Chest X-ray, AP view. Patient: 49 years old, sex M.
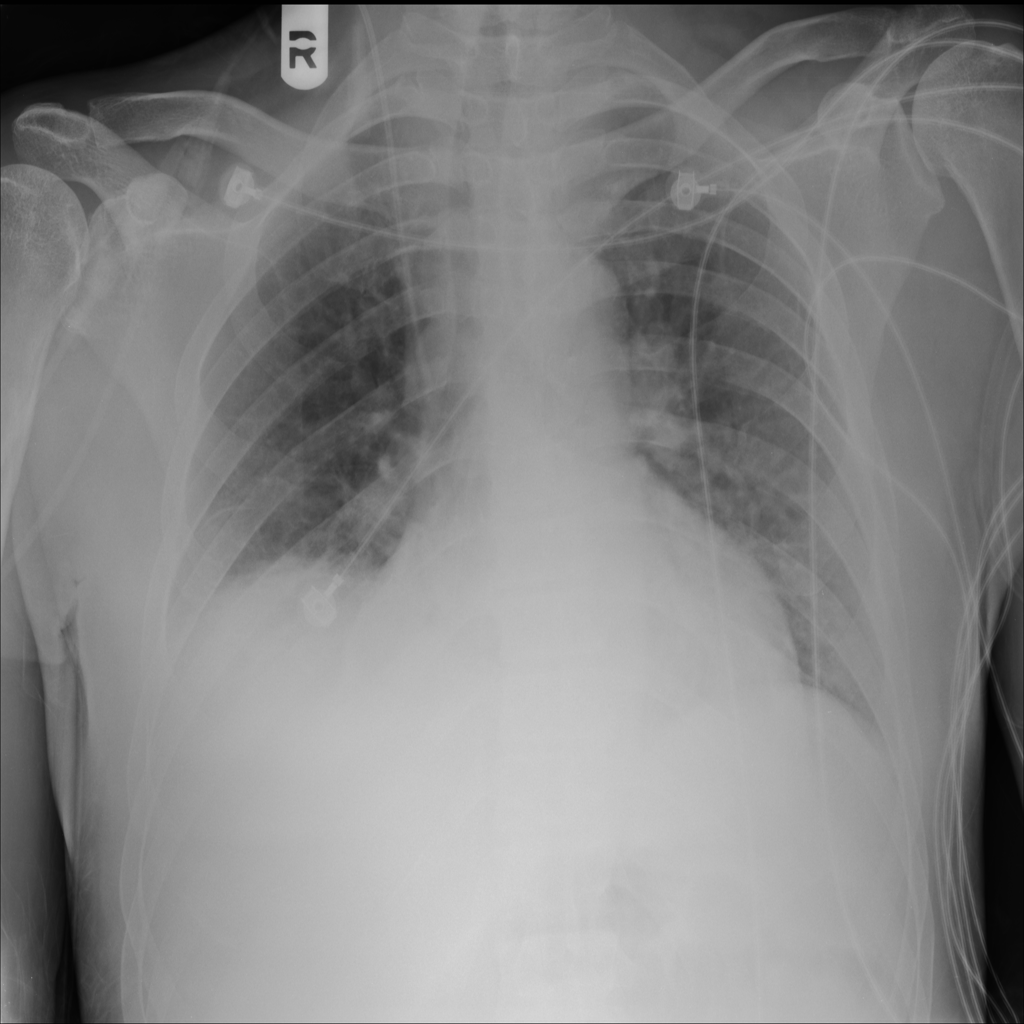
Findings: Atelectasis, Consolidation